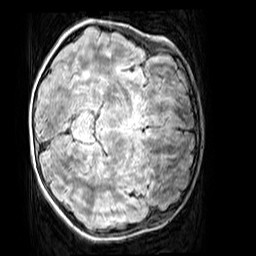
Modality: FLAIR
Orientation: axial
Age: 12
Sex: female
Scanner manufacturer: siemens
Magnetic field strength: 3 T
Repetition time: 5 s
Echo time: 0.388 s